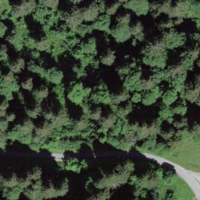
EUNIS habitat code: 43
Species observed at this site:
Rumex alpinus